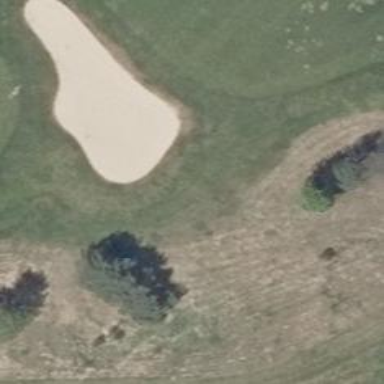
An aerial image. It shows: Golf bunker filled with natural sand.